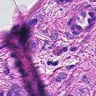
Metastatic tissue present: yes